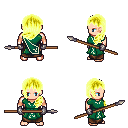
a pixel art fantasy rpg character, male body template, human, light skin, sash dress, robe skirt, gold left-swept hairstyle, metal gloves, spear, four views (front, back, left, right), 2x2 character sprite sheet, small pixel art, hard edges, no anti-aliasing